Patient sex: M
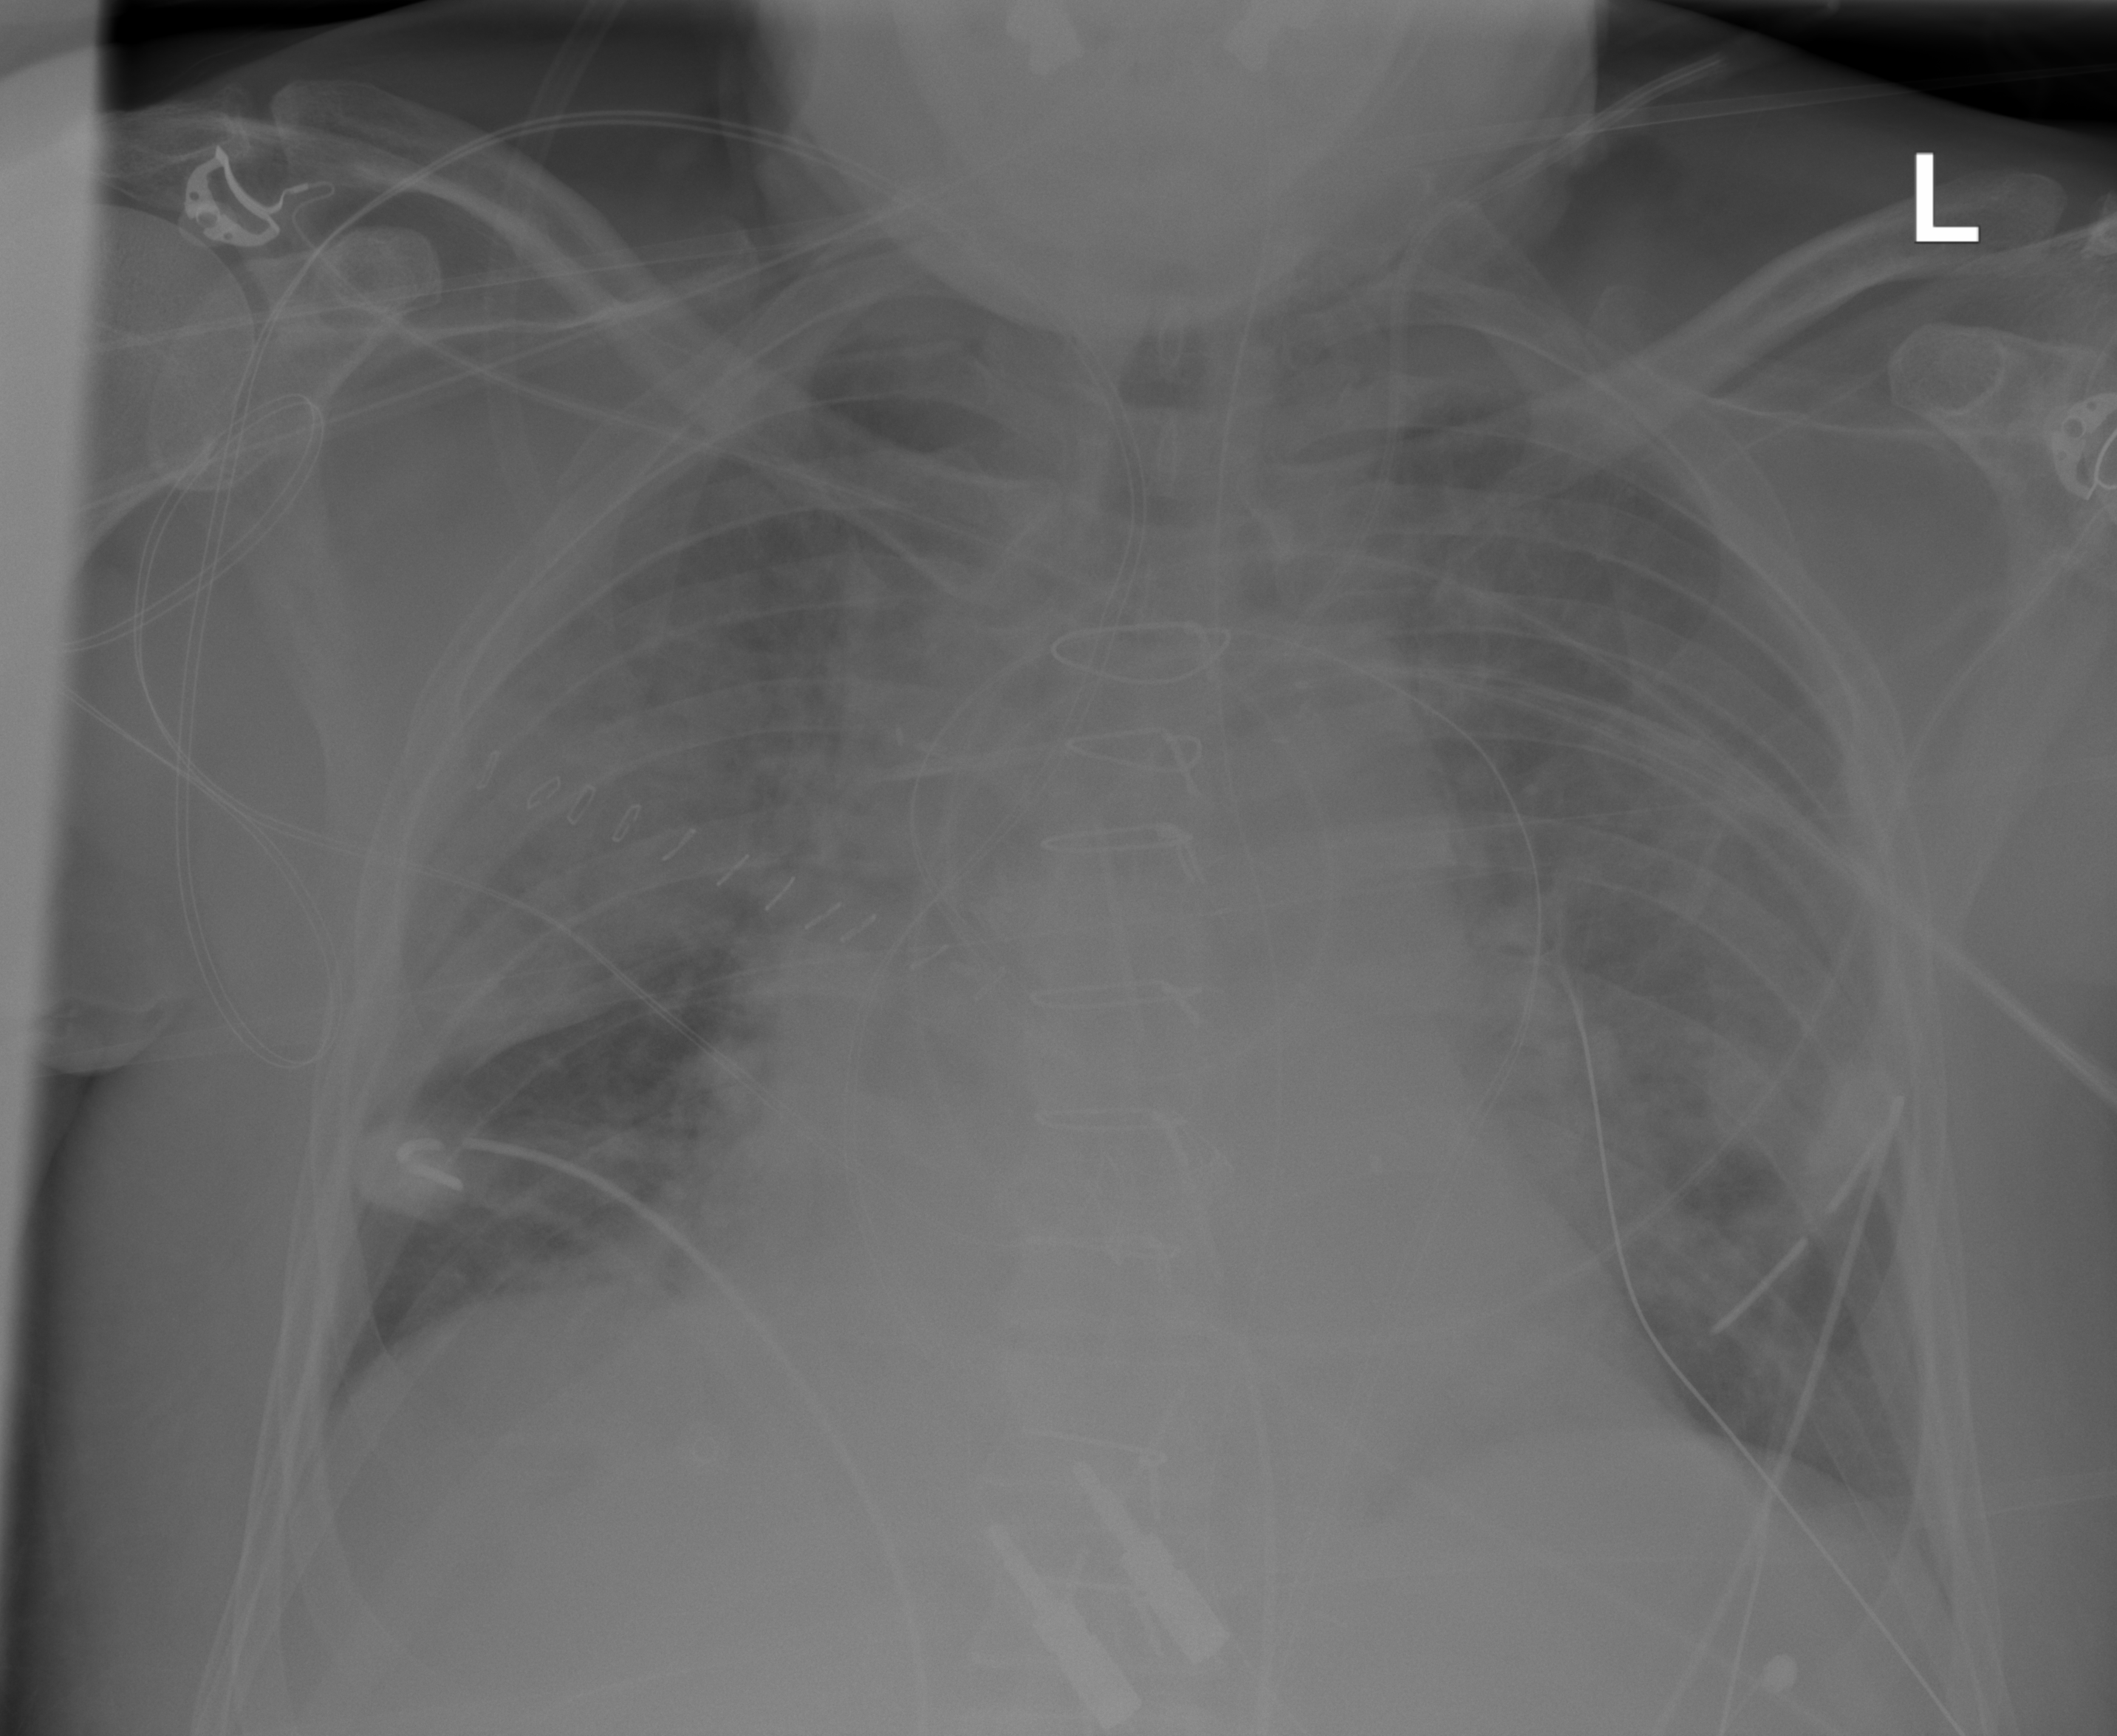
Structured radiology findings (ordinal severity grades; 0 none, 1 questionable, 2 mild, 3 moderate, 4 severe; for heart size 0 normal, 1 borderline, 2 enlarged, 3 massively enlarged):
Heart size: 1
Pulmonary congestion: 3
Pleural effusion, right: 1
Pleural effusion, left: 1
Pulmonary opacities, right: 2
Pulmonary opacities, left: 2
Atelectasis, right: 2
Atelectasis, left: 2